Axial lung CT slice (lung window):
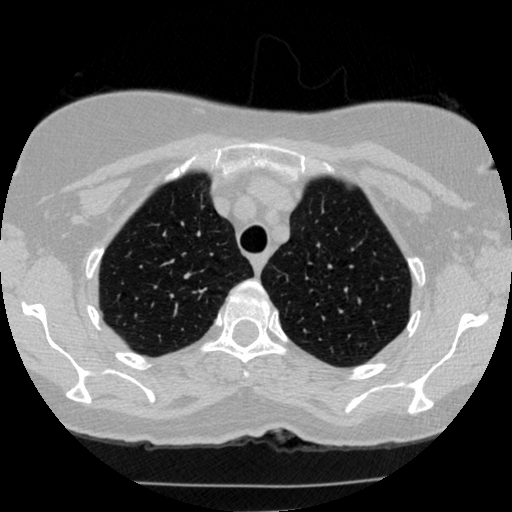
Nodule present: no